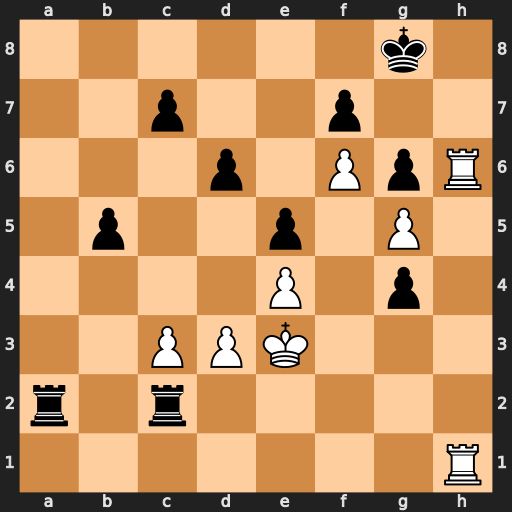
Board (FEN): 6k1/2p2p2/3p1PpR/1p2p1P1/4P1p1/2PPK3/r1r5/7R
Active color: w
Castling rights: -
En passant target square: -
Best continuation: Rh8#